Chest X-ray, PA view. Patient: 77 years old, sex M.
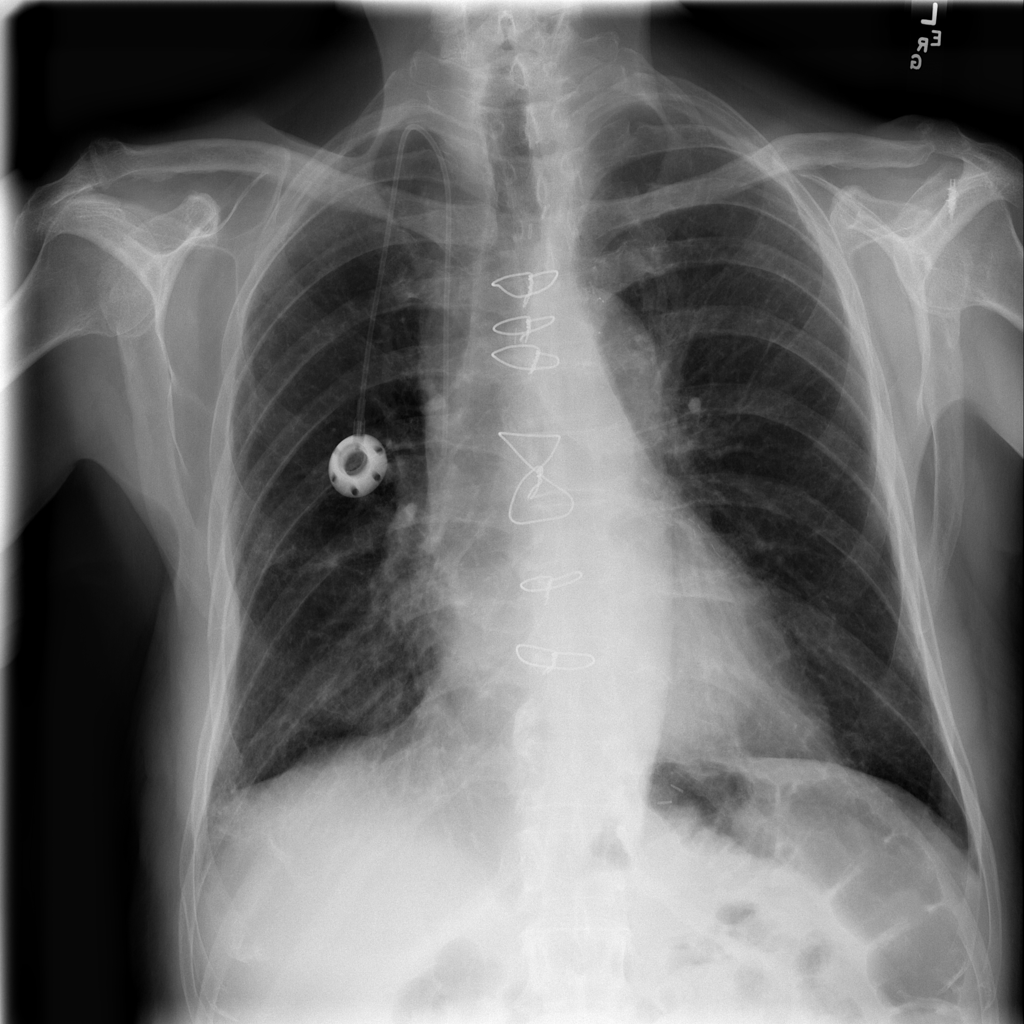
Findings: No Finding